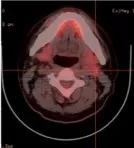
Videography results of relapsed/refractory Burkitt's lymphoma with TP53 mutations. (C) PET after CAR19 and CAR22 T cell cocktail therapy following ASCT.
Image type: radiology (pet)